Chest X-ray. View position: PA
Patient age: 44
Patient sex: F
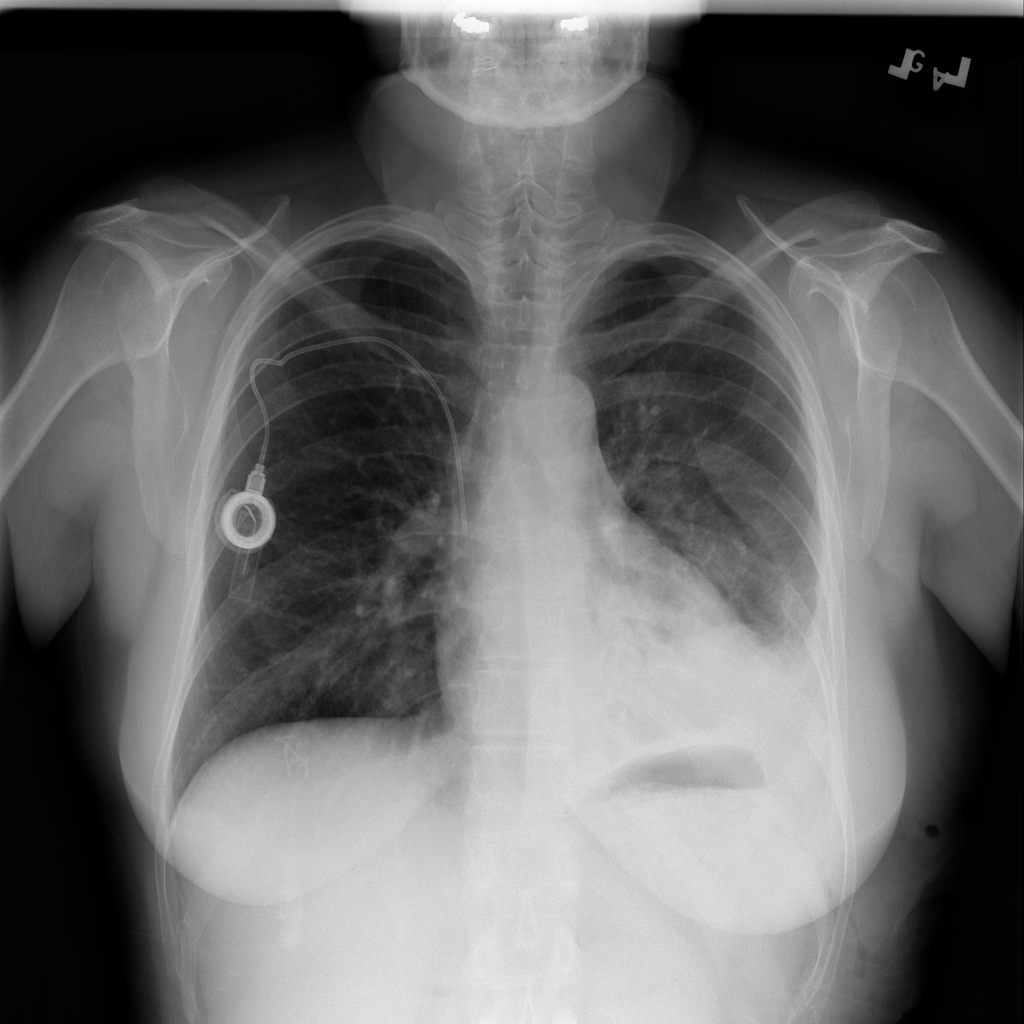
Finding: Pneumothorax